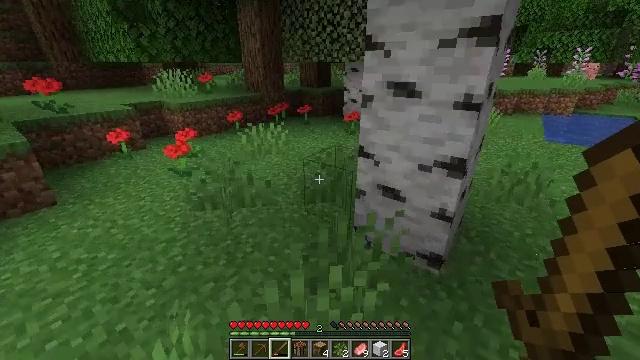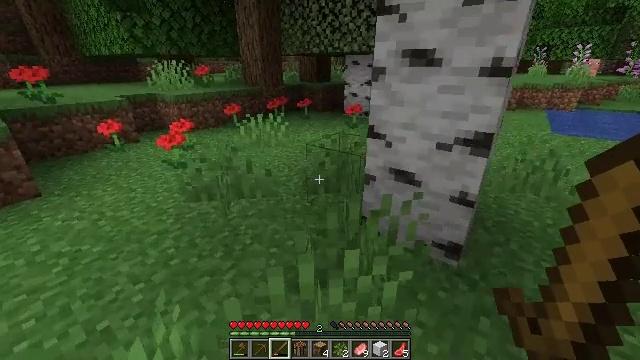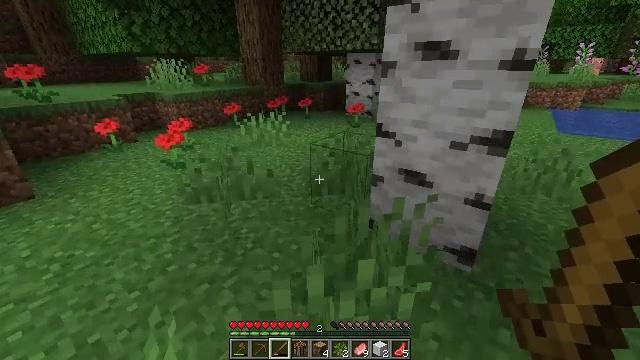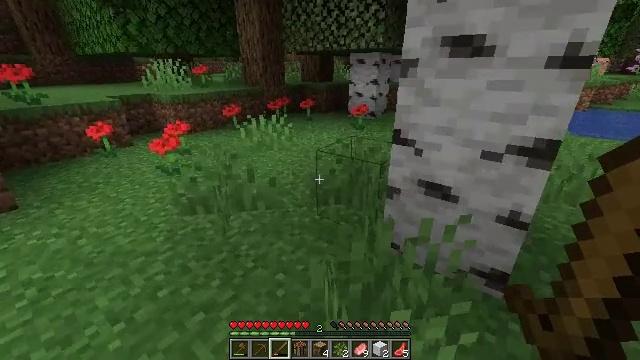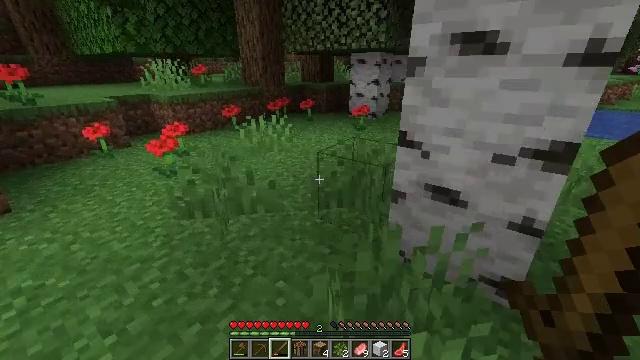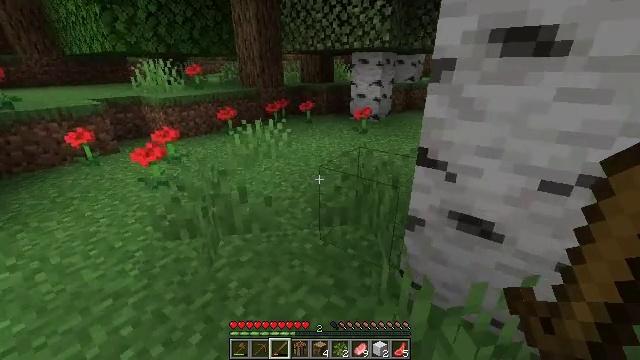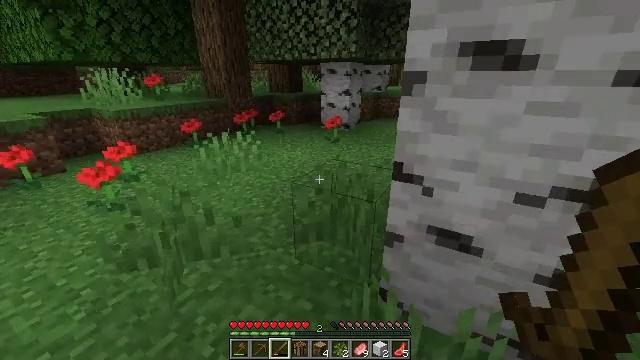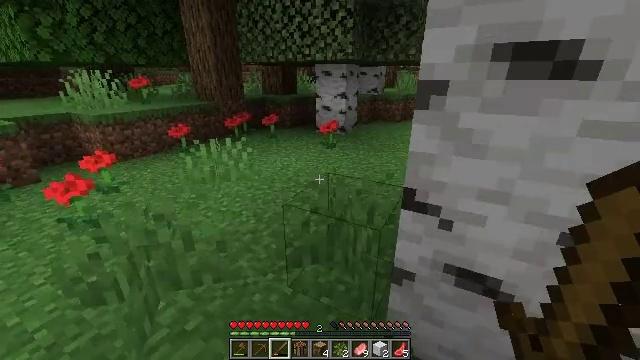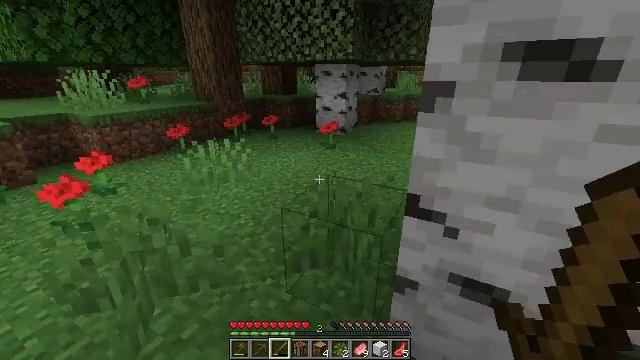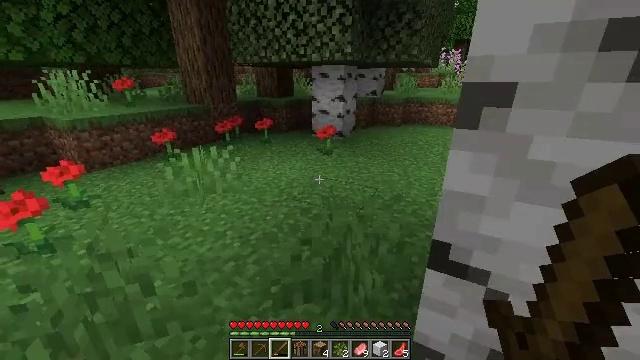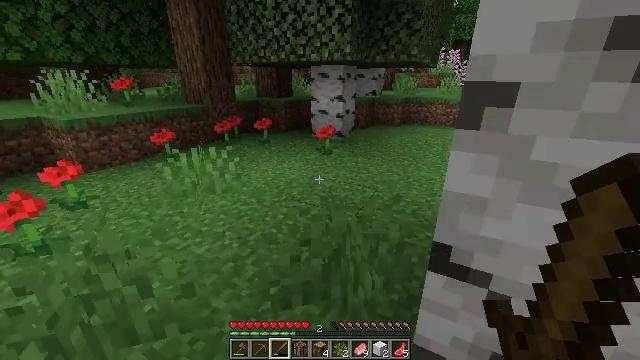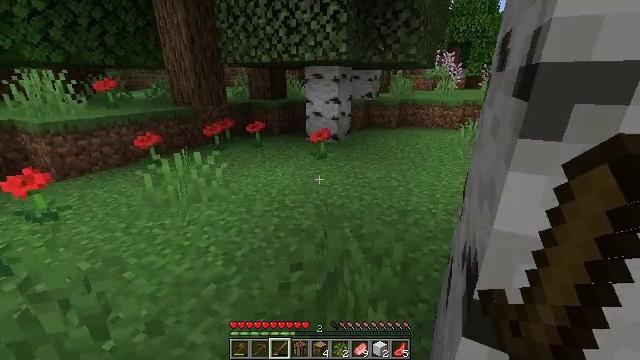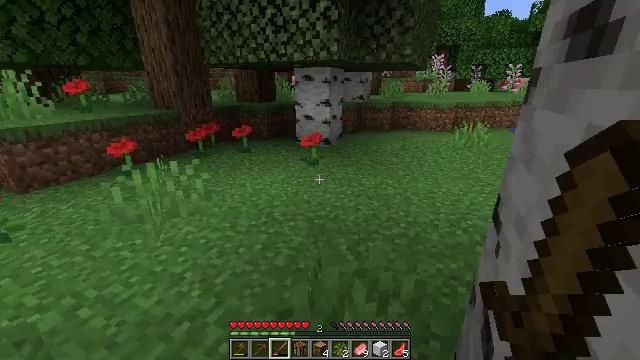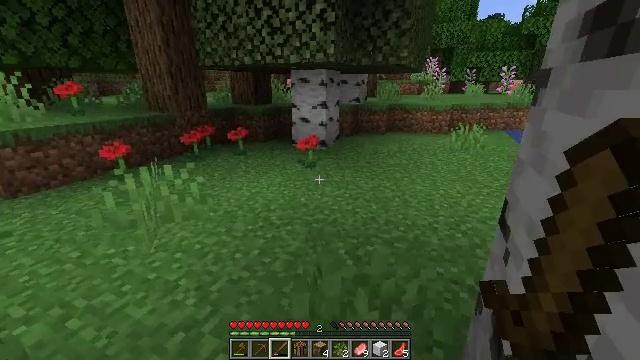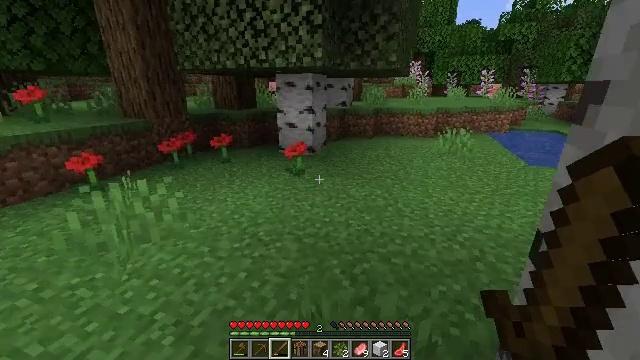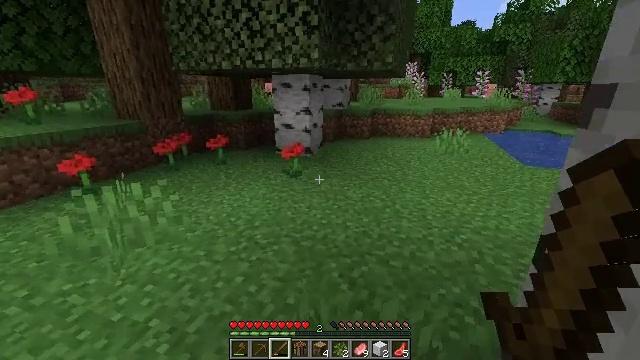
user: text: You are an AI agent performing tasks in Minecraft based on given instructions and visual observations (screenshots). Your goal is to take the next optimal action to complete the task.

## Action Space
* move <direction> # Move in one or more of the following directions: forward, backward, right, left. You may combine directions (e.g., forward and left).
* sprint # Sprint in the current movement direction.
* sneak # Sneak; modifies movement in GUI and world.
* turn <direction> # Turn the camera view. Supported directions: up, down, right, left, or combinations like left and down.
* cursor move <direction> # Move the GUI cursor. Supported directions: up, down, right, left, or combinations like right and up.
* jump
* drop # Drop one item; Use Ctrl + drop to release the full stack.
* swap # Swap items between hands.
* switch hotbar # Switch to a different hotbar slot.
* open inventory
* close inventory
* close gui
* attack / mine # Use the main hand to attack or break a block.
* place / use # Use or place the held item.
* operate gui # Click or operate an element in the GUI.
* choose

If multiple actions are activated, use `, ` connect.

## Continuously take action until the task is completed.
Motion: motion action
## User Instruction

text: Remove oak leaves from branches.
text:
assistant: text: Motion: move forward
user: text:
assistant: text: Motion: move forward
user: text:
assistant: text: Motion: move forward
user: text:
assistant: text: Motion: move forward
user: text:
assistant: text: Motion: move forward
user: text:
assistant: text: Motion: move forward, turn right and up
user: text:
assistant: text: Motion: move forward, turn right
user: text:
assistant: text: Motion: move forward
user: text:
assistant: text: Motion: move forward
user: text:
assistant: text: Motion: move forward
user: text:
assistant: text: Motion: move forward, turn right
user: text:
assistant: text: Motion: move forward, turn right
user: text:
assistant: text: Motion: move forward
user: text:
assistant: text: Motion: move forward, turn right
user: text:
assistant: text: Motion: move forward
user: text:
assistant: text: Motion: move forward
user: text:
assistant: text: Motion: move forward, turn right
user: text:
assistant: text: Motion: move forward and move right
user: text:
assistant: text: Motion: move forward and move right
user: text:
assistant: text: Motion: move forward and move right
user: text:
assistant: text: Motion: move forward and move right
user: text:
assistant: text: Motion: move forward and move right
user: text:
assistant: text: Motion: move forward and move right
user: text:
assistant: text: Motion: move forward and move right, turn right
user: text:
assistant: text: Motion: move forward and move right, turn right
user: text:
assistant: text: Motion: move forward and move right
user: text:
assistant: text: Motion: move forward and move right
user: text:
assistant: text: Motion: move forward and move right
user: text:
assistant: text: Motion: move forward and move right
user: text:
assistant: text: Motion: move forward and move right